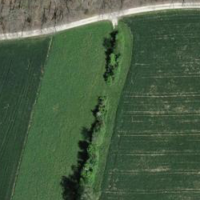
EUNIS habitat code: 52
Species observed at this site:
Pseudochorthippus parallelus